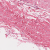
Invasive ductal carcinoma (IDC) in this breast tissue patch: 0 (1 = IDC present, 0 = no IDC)